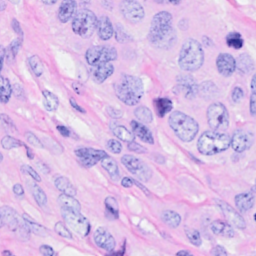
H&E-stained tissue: Breast